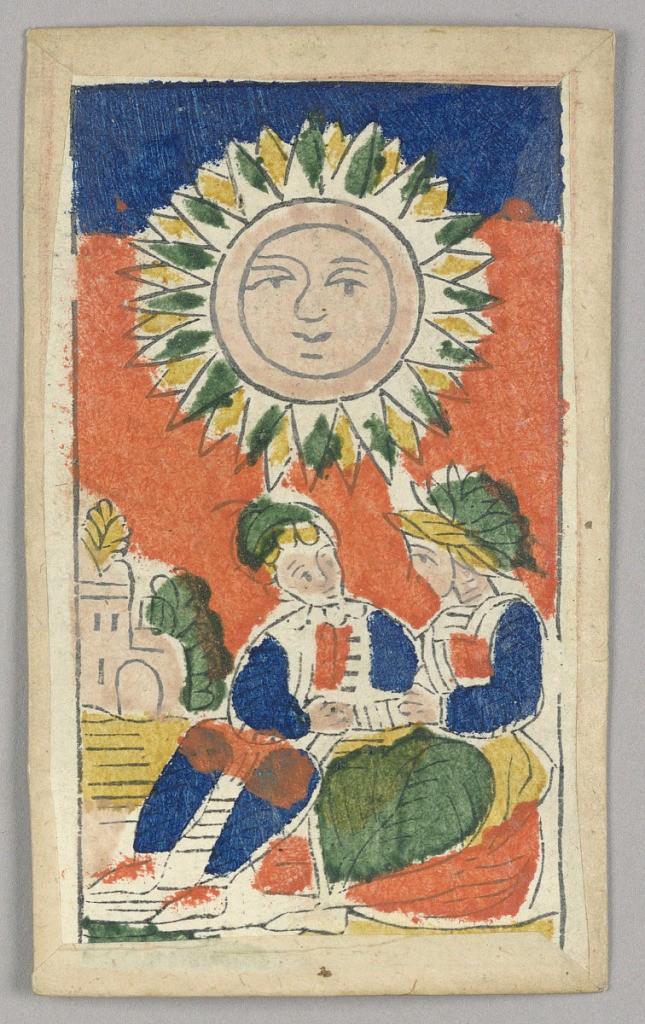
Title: Minchiate (Tarot) Playing Card
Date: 17th century
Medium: Stencil-colored woodblock print
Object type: Playing card
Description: Part of a set of Italian Minchiate playing cards.